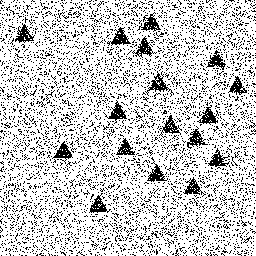
Squares: 0
Triangles: 17
Stars: 0
Total shapes: 17